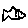
Label: fish